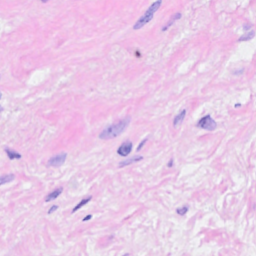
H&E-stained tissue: Breast